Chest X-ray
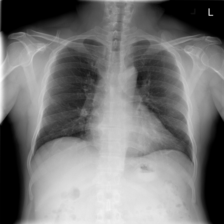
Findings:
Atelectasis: negative
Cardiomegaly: negative
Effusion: negative
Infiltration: negative
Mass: negative
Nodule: positive
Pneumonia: negative
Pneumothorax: negative
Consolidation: negative
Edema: negative
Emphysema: negative
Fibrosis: negative
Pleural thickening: negative
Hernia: negative